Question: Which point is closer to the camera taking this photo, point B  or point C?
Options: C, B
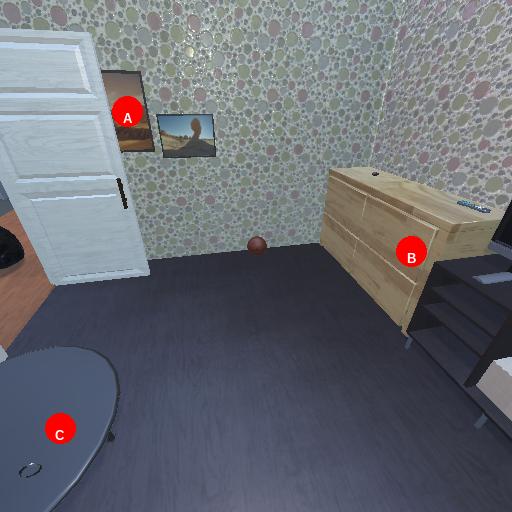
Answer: C